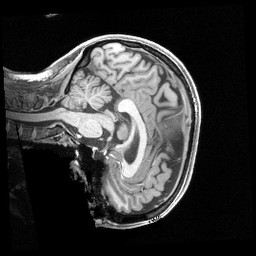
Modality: T1w
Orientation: sagittal
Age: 28
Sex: female
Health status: healthy
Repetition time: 2.4 s
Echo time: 0.00222 s